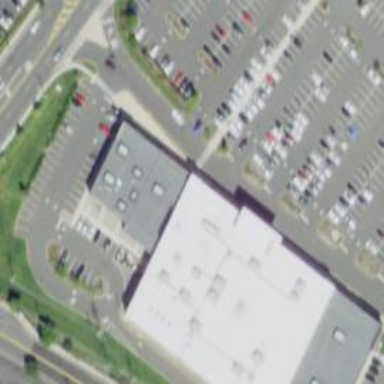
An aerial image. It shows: Retail building.